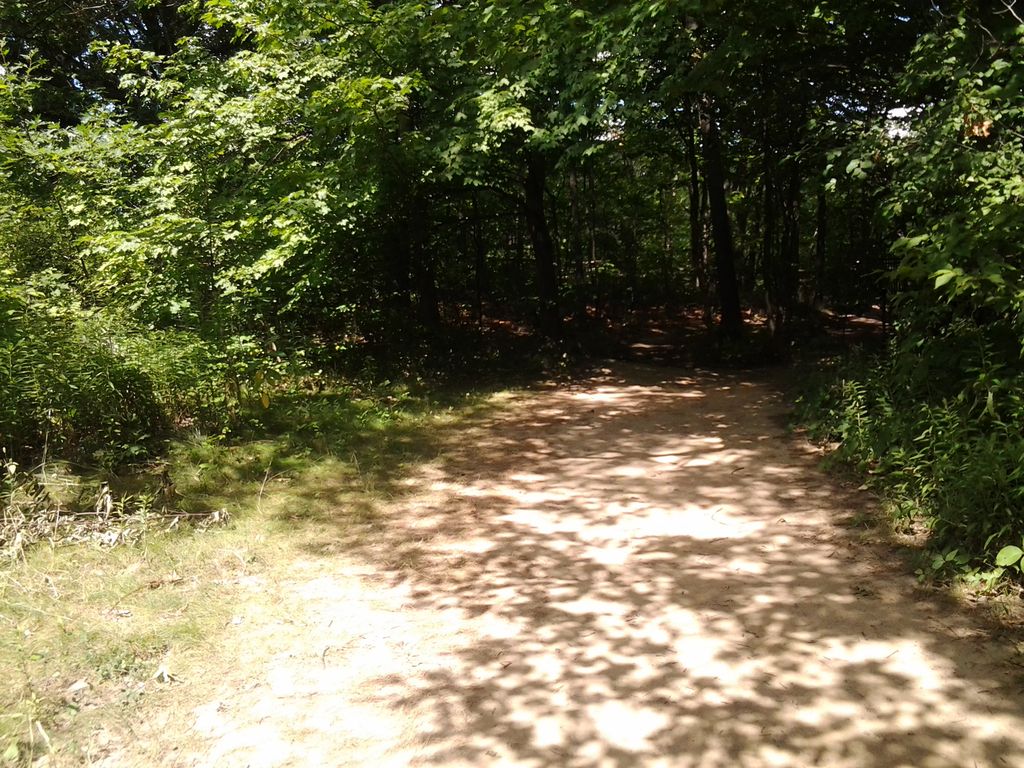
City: hamilton